Question: I have a MySQL table which looks this -

When I try to print all the rows using the following code
'''
<?php
include_once("connect.php");
$sql = "SELECT * FROM scores";
$query = mysql_query($sql) or die("systemResult=Error");
$counter = mysql_num_rows($query);
if($counter>0)
{
print("systemResult=Success<br>");
while($data=mysql_fetch_array($query))
{
$athleteName = $data["athleteName"];
print "&athleteName=" . $athleteName;
print "<br>";
}
}
else
{
print("systemResult=Error");
}
?>
'''
Exact copy of the code - <URL>
I get the following output
'''
systemResult=Success
&athleteName=Guest-73
&athleteName=Guest-71
&athleteName=Guest-24
&athleteName=Guest-67
&athleteName=Guest-37
&athleteName=Guest-23
&athleteName=Guest-91
&athleteName=ankur
&athleteName=Guest-41
&athleteName=Guest-38
&athleteName=Guest-72
&athleteName=Guest-25
&athleteName=Guest-36
&athleteName=Guest-17
'''
<URL>
As you can see the first row (id:1, atheleteName:ankur) is not being printed. What am I doing wrong here?
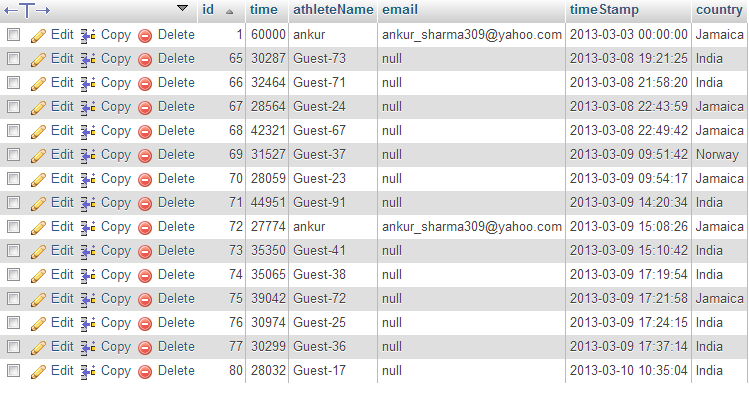
Answer: In your code
'''
if($counter>0)
{
print("systemResult=Success<br>");
$array = mysql_fetch_array($query);
while($data=mysql_fetch_array($query))
{
'''
You have 'mysql_fetch_array' the 'while' loop.
Just remove that line and you'll get the first record, too.